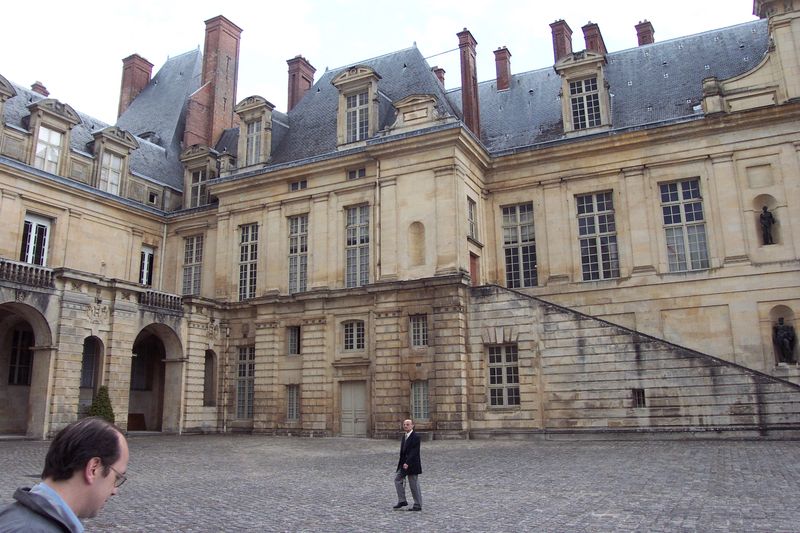
Titel: Schloss Fontainebleau unter Franz I.
Künstler: Gilles Le Breton
Standort: Fontainebleau, Schloss (EU - F)
Schlagwörter: fenster, dach, schloss, architektur, kamin, bogen, hof, treppe, foto, innenhof, balustrade, kopfsteinpflaster, dachgeschoss